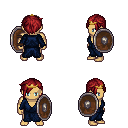
a pixel art fantasy rpg character, male body template, human, tanned skin, blue robe, gold greaves, brunette pixie cut hairstyle, gold tiara, shield, four views (front, back, left, right), 2x2 character sprite sheet, small pixel art, hard edges, no anti-aliasing